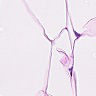
Metastatic tissue present: no